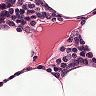
Metastatic tissue present: no